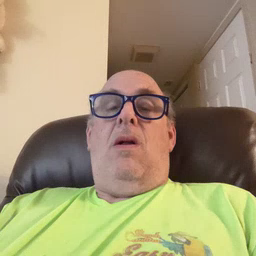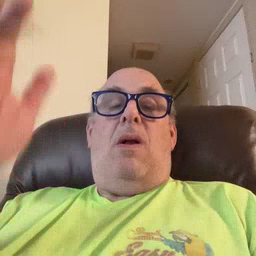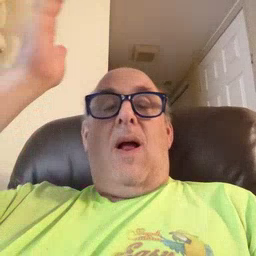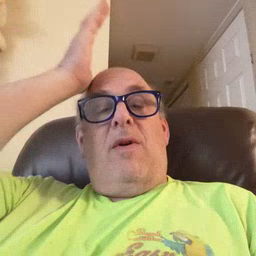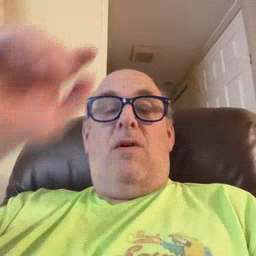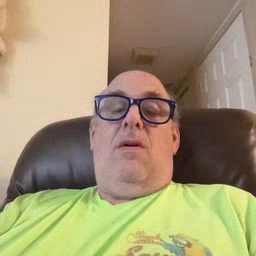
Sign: garbage